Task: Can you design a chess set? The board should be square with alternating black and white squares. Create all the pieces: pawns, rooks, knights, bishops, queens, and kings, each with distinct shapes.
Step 1842:
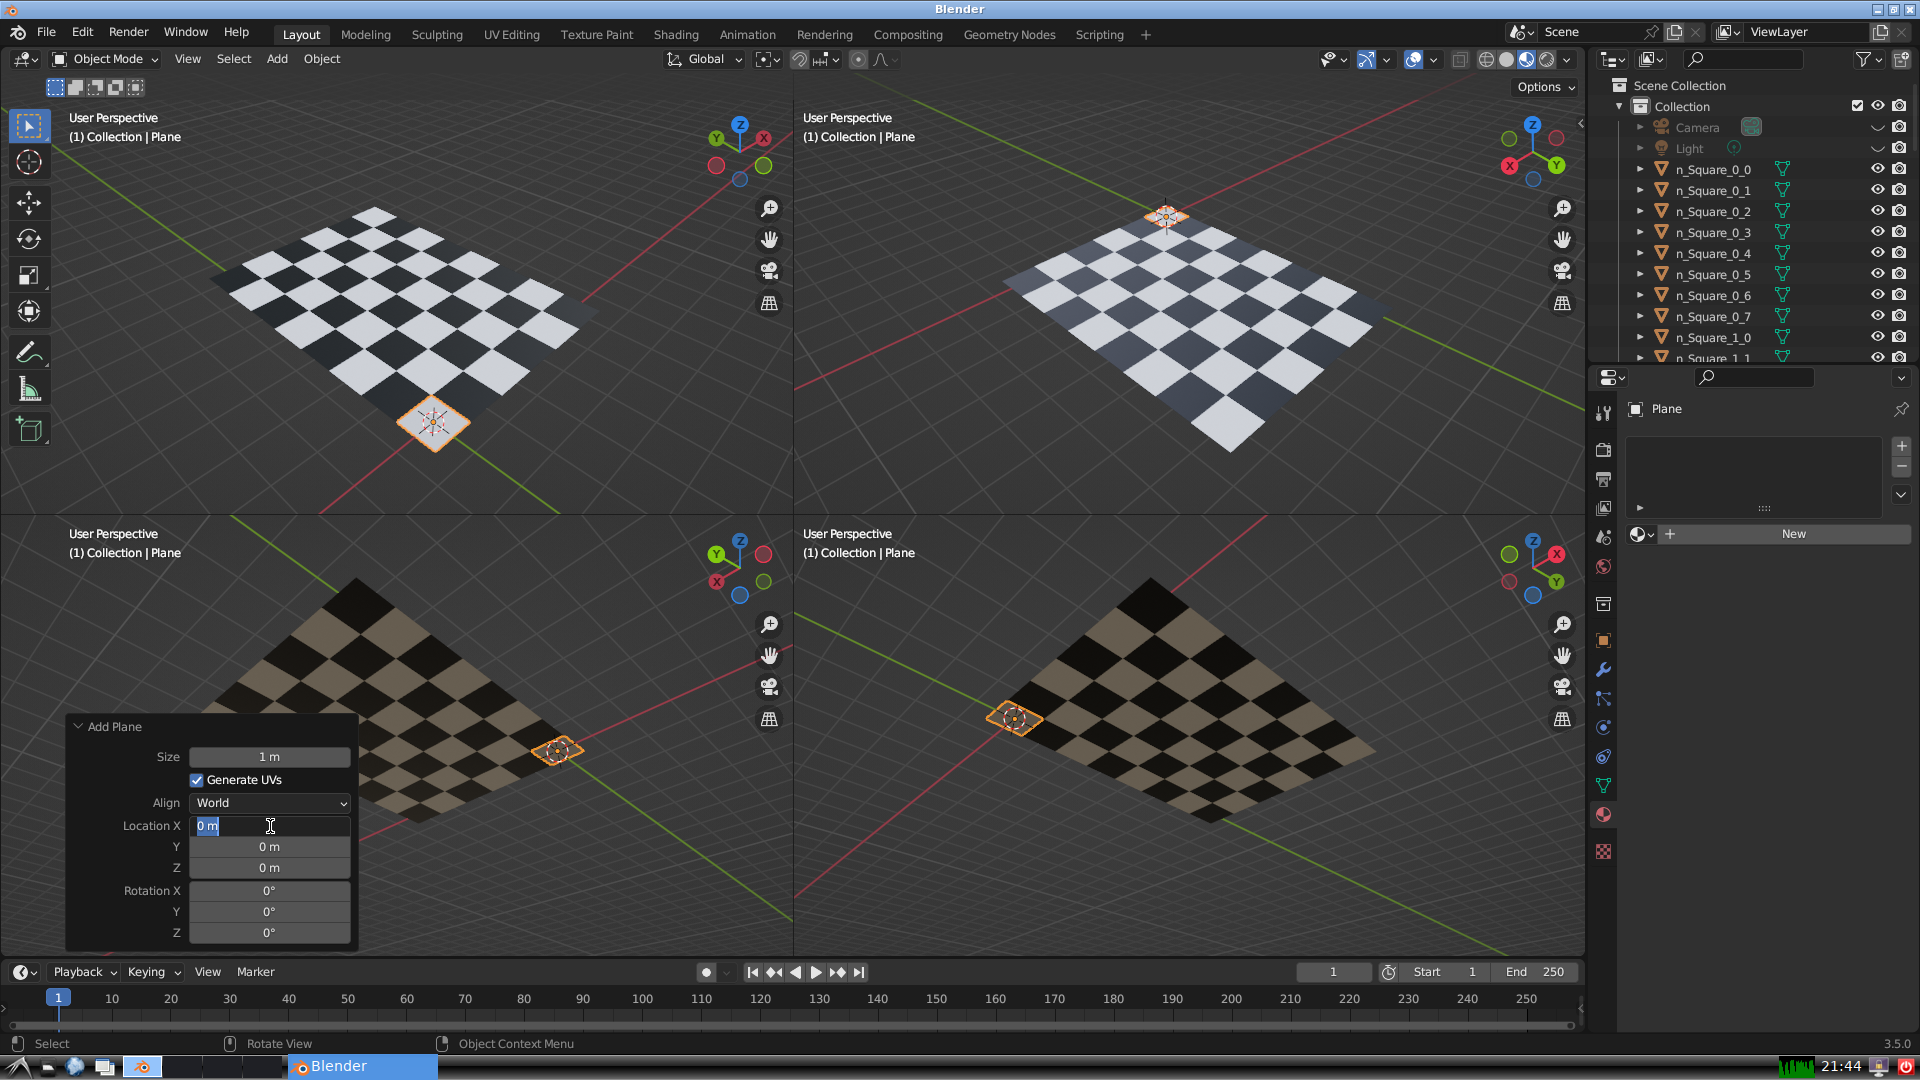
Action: input_text: 6.0